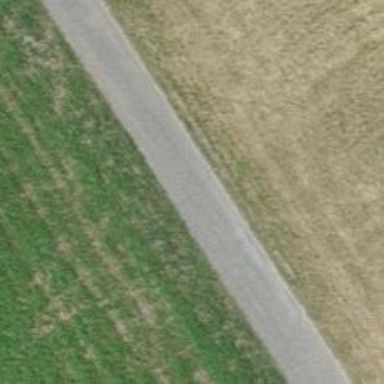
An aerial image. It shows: Track with grade 1 quality.